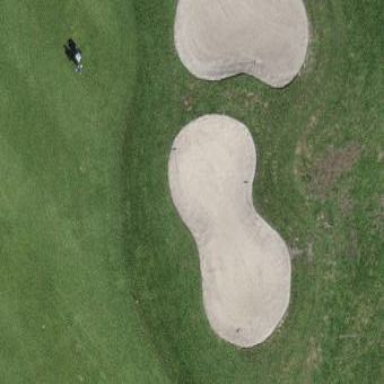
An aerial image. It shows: Golf bunker.